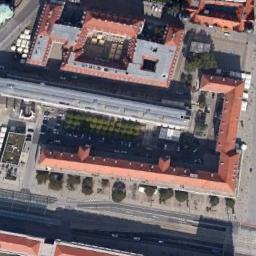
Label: palace